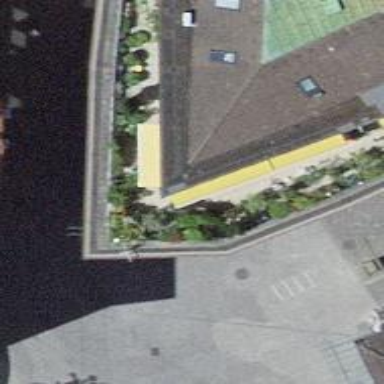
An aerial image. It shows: Restaurant.